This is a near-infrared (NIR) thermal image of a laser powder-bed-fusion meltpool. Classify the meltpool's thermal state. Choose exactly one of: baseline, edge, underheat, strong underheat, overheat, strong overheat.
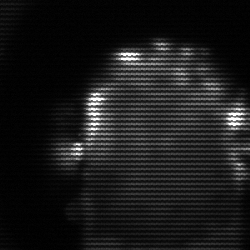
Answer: baseline